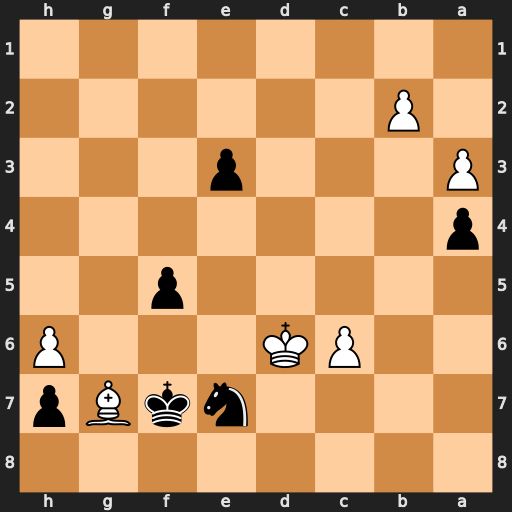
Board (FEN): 8/4nkBp/2PK3P/5p2/p7/P3p3/1P6/8
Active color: b
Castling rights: -
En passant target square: -
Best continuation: f4 Bd4 Nf5+ Ke5 Nxd4